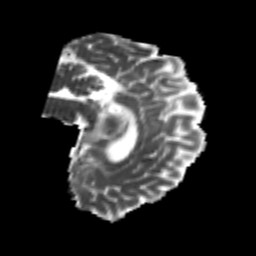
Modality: MD
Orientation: sagittal
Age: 26
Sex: female
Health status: healthy
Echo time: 0.074 s